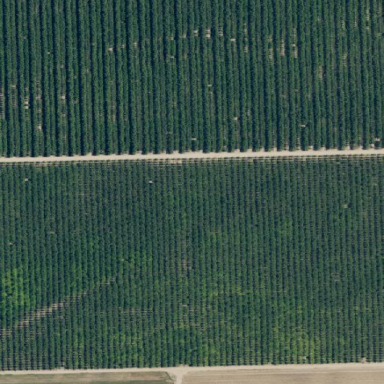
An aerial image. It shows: Orchard filled with almond trees.